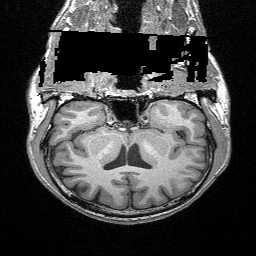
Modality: T1w
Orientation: sagittal
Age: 30
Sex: male